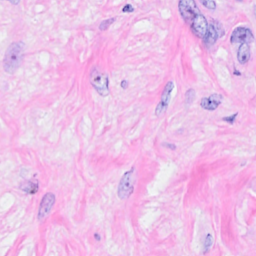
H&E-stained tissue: Breast